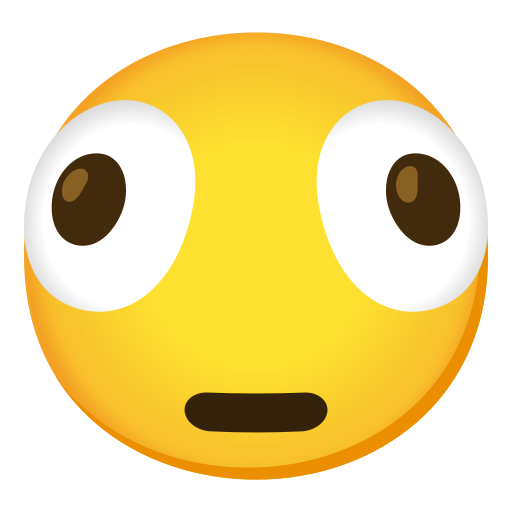
Emoji: 🫪